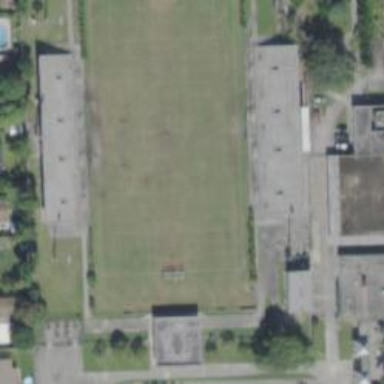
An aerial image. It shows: American football pitch for leisure and sport activities.